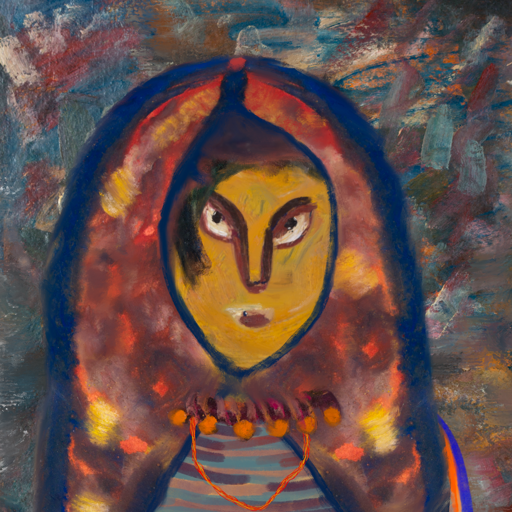
Background: Boggyland, Head And Neck Front: After_Raid, Face Front: After_Raid, Bust: Experience, Hair Front: Pipe, Head Accessory: Mother_And_Son_Mother_Scarf, Second Necklace: Gypsy_Mother_2, Necklace: Doll, Baby: Blank